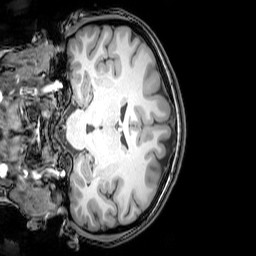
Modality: T1w
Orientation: coronal
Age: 23
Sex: female
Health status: healthy
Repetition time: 0.081 s
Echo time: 0.037 s